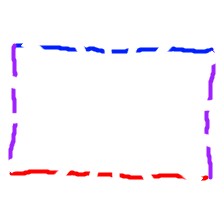
Shape: rectangle